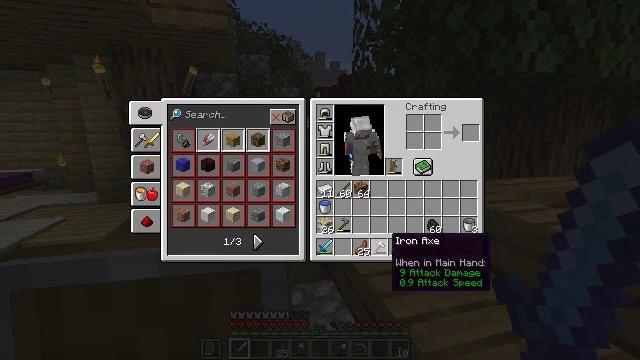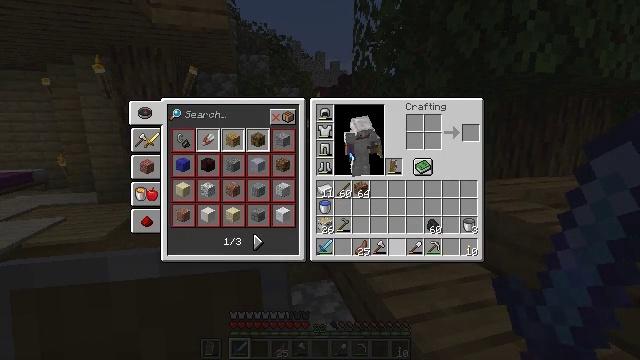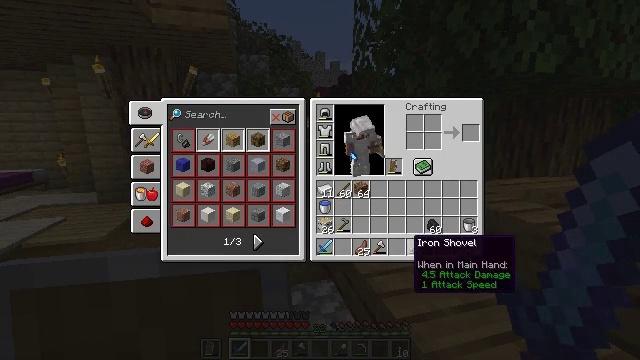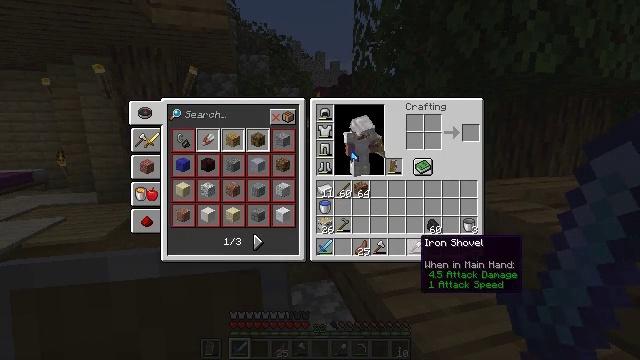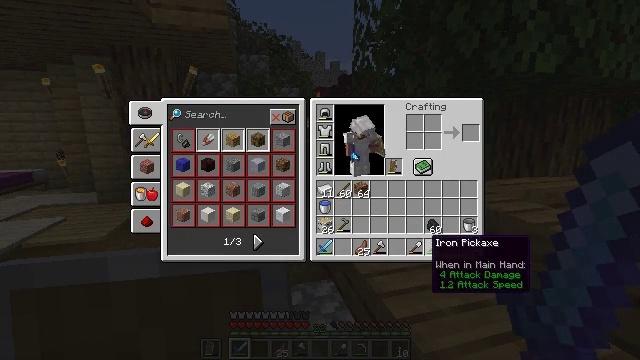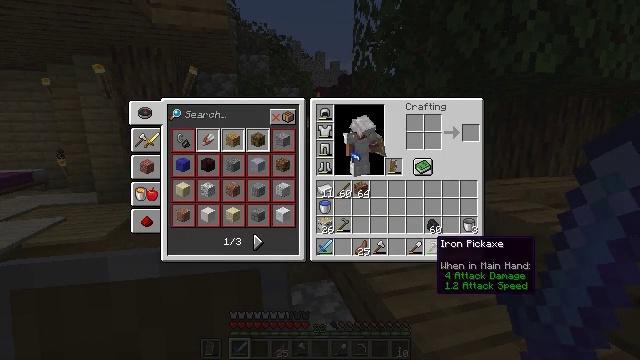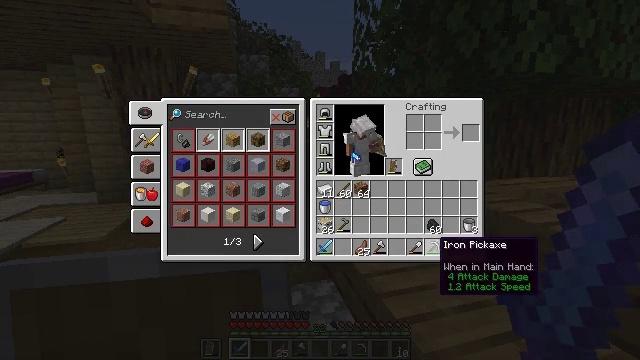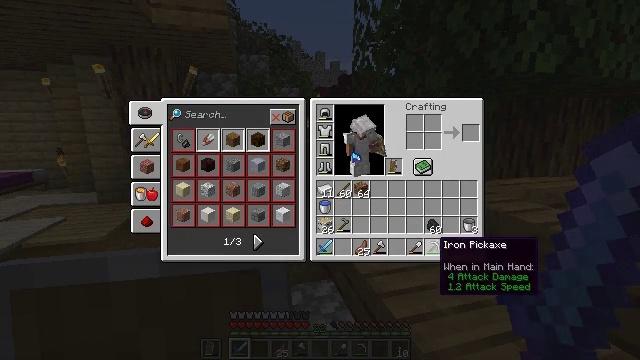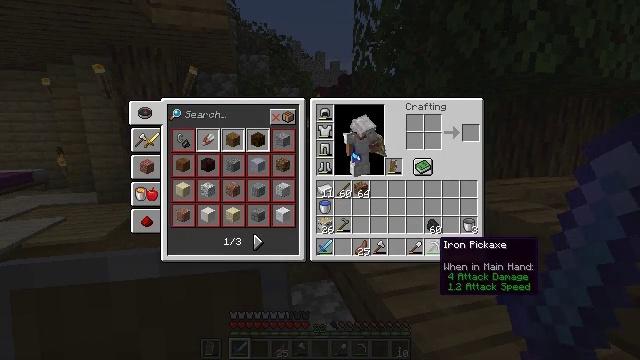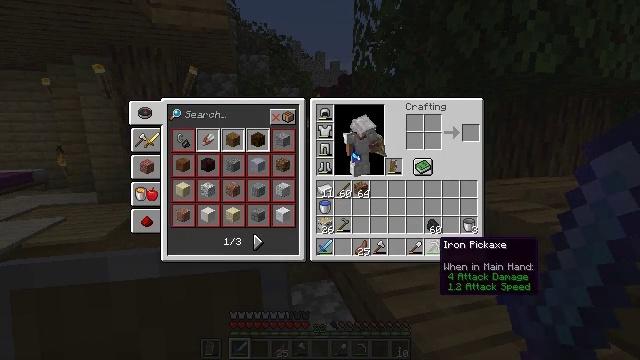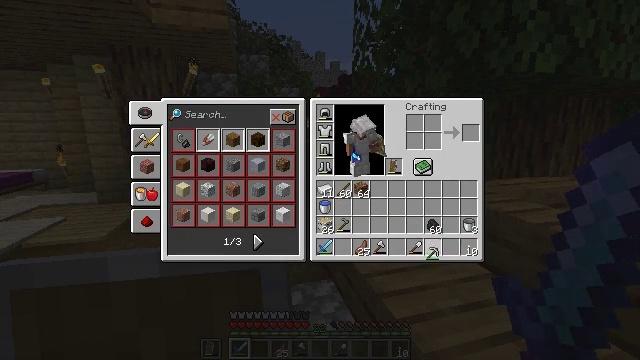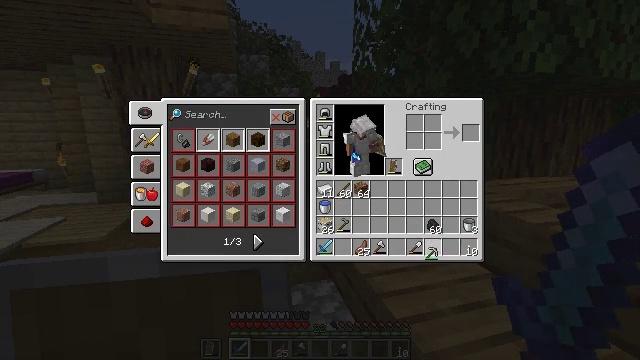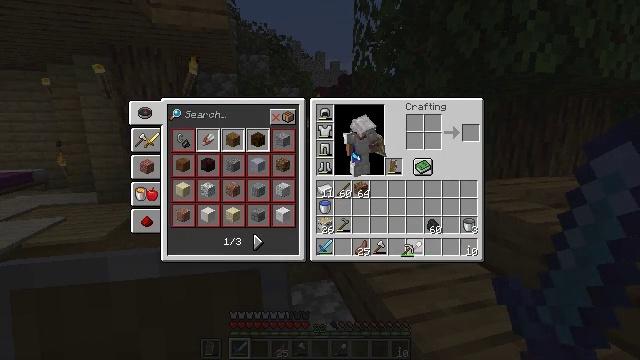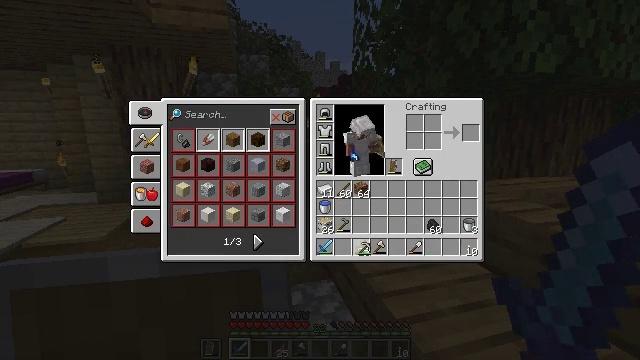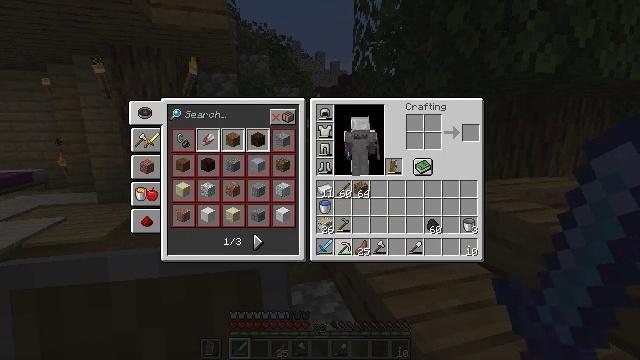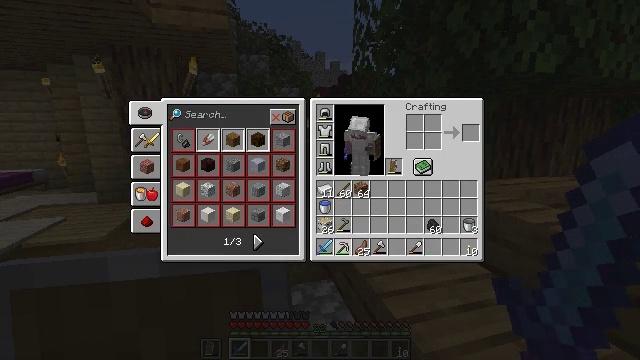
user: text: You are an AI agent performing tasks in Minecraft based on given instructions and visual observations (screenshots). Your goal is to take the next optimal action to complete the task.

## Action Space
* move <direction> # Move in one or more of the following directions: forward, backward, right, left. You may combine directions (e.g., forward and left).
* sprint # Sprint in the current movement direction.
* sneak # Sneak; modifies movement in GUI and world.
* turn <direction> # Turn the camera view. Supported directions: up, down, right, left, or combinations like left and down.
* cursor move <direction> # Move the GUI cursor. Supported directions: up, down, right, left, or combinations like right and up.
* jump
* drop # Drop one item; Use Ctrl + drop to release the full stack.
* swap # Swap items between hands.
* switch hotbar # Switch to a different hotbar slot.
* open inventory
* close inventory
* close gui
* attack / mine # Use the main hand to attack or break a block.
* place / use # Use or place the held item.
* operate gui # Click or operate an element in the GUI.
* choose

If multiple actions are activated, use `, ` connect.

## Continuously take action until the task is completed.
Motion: motion action
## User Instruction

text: Mine the nether wart block in the Nether.
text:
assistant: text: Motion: cursor move right
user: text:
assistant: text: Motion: cursor move right
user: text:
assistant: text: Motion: cursor move right
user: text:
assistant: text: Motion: cursor move right
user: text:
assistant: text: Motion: no_op
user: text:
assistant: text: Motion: no_op
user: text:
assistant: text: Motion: no_op
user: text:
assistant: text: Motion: no_op
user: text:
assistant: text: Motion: no_op
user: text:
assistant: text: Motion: operate gui
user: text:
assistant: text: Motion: operate gui
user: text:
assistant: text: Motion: cursor move left
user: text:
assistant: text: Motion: cursor move left
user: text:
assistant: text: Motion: cursor move left
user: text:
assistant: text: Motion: no_op
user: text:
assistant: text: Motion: no_op
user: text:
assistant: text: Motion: no_op
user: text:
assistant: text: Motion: no_op
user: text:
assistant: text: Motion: no_op
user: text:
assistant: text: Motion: no_op
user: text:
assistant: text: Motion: no_op
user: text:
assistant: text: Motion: operate gui
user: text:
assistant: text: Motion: operate gui
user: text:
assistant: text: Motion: no_op
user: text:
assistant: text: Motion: no_op
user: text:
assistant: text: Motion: no_op
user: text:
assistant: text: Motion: cursor move right
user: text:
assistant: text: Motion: no_op
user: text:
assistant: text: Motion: no_op
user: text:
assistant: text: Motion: no_op